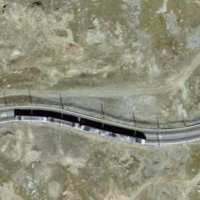
EUNIS habitat code: 48
Species observed at this site:
Jacobaea incana
Silene acaulis